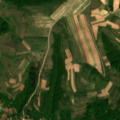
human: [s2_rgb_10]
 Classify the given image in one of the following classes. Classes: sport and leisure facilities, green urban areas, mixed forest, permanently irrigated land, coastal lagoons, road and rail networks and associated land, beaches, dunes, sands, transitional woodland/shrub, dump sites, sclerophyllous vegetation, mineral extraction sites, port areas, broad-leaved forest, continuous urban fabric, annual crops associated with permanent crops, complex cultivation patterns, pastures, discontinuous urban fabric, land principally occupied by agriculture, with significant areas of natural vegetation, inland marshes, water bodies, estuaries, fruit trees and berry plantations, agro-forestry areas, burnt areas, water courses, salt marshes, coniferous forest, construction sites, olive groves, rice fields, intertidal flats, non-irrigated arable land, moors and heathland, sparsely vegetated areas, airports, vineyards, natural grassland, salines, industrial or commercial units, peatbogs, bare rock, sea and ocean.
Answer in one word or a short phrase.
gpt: discontinuous urban fabric, non-irrigated arable land, complex cultivation patterns, broad-leaved forest